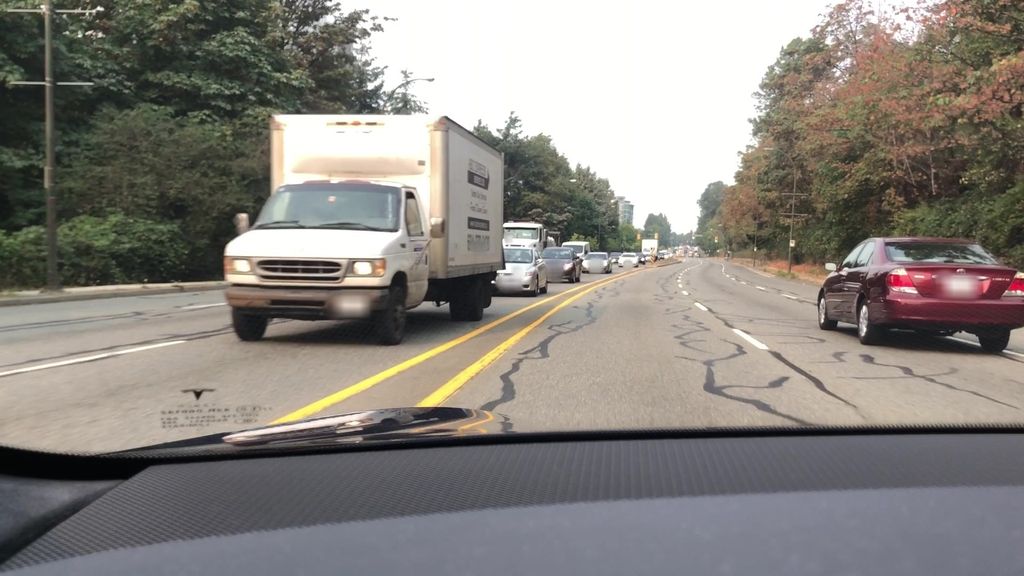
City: vancouver